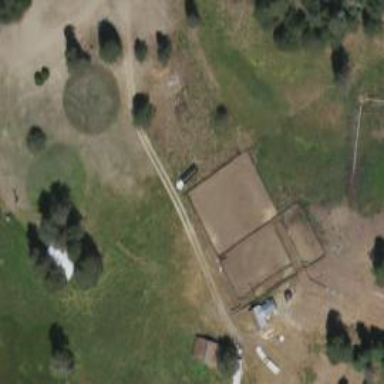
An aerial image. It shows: Paddock used for animal keeping.